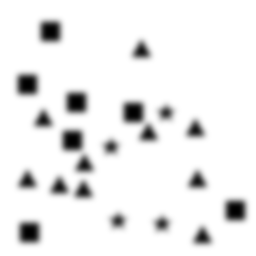
Squares: 7
Triangles: 10
Stars: 4
Total shapes: 21